Field crop: tomato
Growth stage: 2
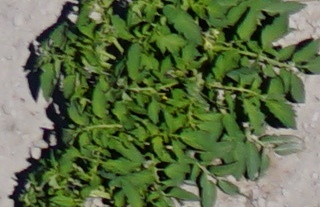
Species: tomato